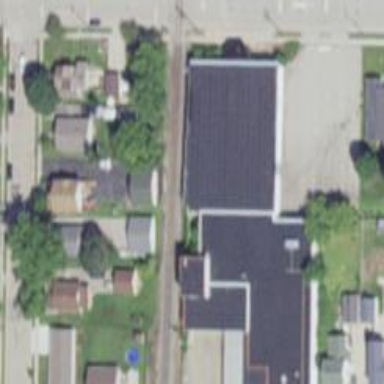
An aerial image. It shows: Industrial building.